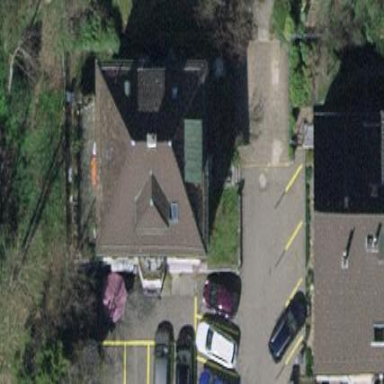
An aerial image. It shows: Hipped roof apartment building.